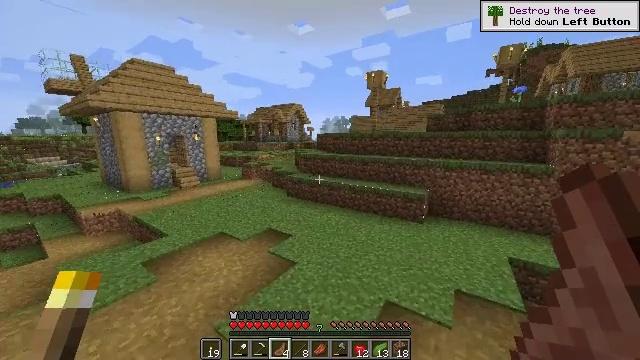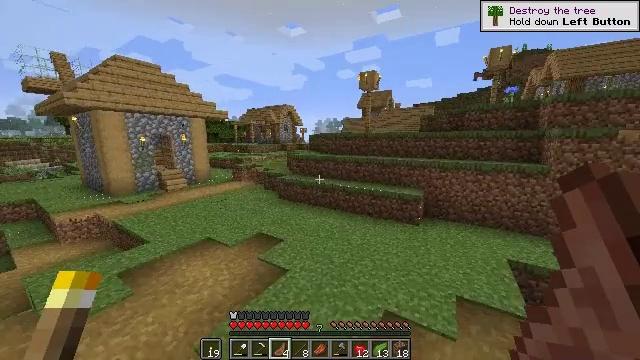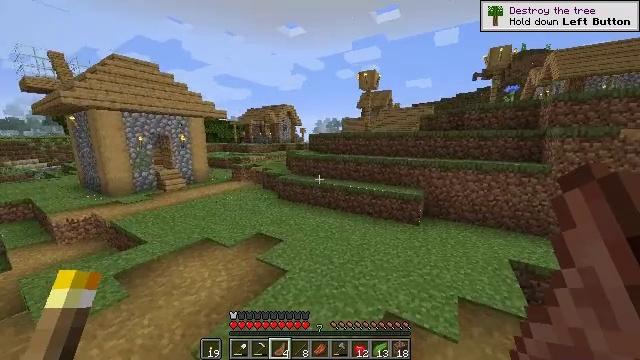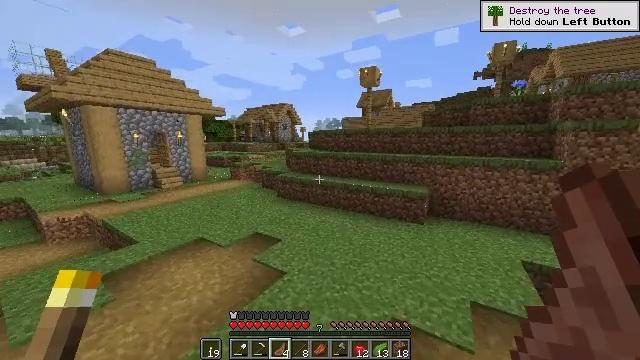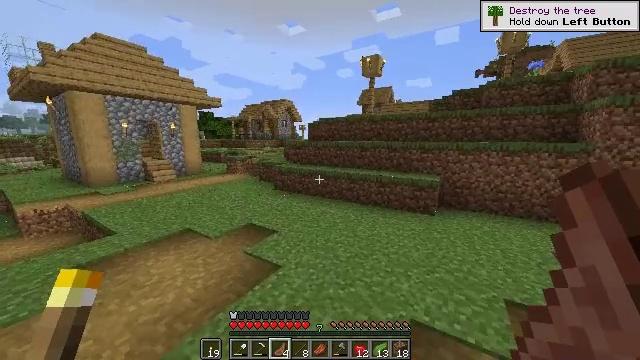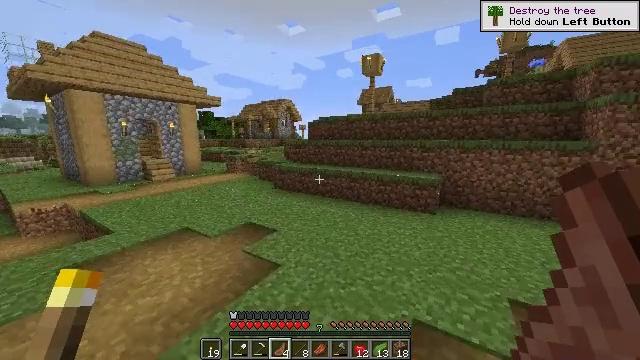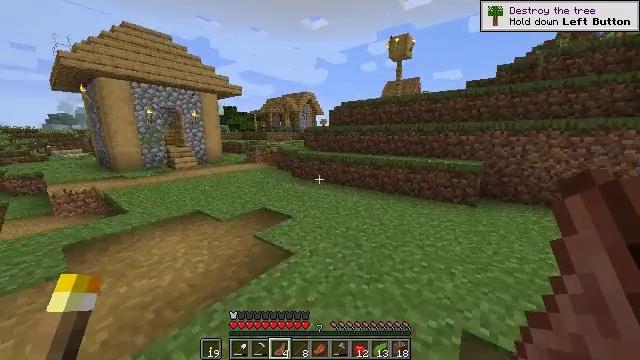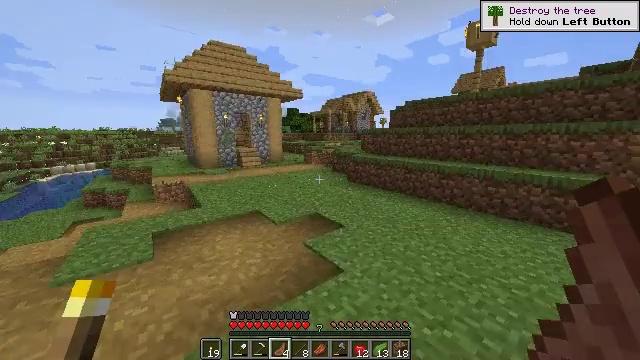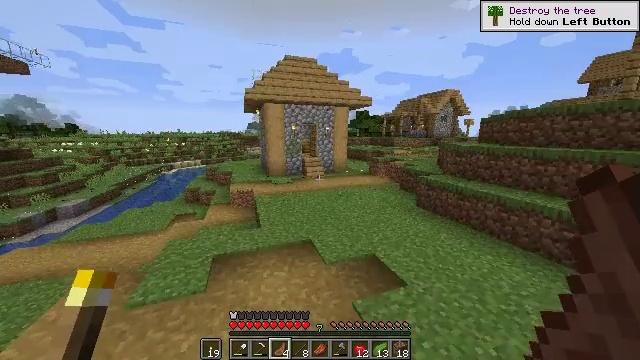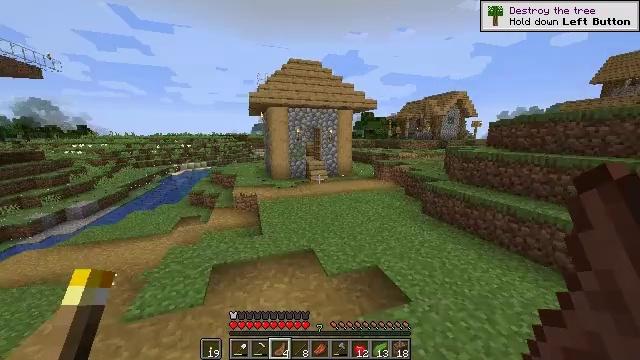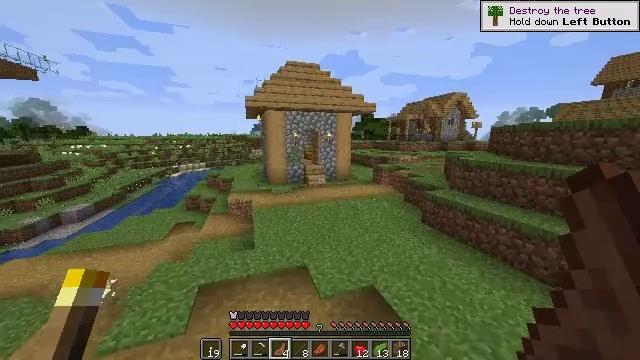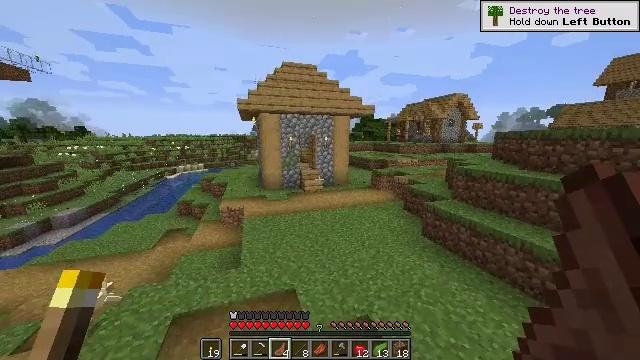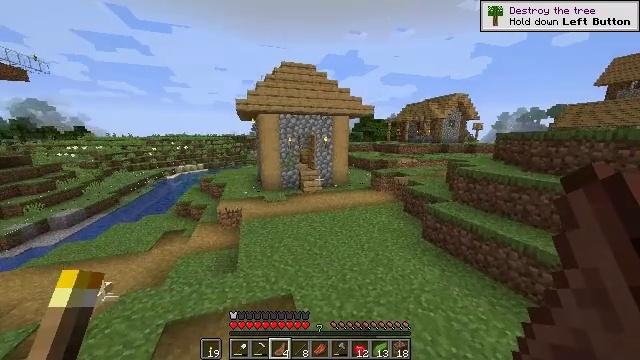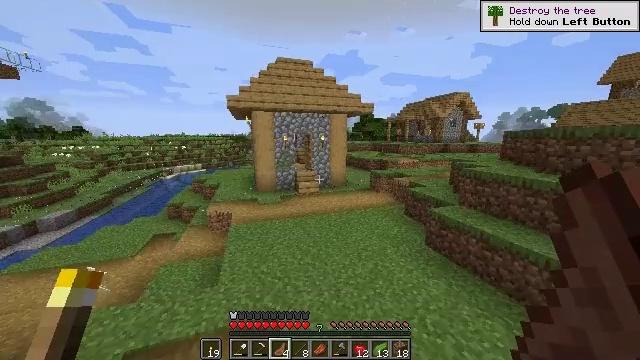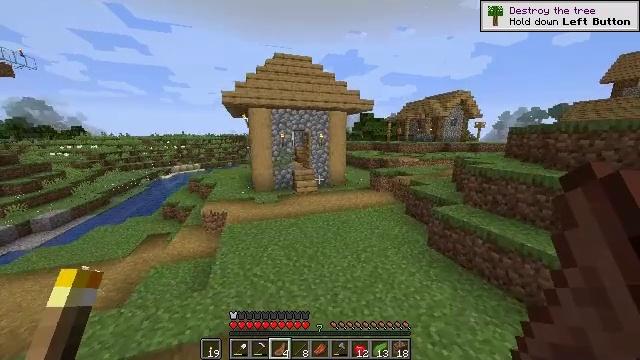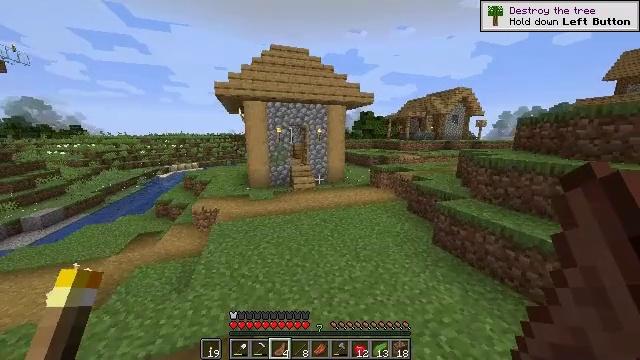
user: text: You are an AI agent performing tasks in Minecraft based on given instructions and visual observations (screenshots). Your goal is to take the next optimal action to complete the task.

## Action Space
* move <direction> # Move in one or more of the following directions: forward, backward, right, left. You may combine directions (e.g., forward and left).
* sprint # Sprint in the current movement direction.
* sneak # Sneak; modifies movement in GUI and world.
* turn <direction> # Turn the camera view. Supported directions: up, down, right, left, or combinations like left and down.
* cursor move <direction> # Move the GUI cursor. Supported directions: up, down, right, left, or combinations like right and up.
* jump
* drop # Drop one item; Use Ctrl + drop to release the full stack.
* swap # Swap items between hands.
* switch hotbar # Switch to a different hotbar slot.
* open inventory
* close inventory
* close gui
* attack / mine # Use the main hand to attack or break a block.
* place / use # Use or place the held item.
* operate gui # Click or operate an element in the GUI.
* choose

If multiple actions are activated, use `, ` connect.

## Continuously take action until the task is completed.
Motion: motion action
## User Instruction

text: Retrieve the white bed for later use.
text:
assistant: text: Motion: move forward, turn right, jump
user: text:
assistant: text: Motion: move forward, jump
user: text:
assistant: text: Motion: move forward, jump
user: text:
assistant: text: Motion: move forward, jump
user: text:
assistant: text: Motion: move forward, jump
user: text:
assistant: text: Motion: move forward, sprint, turn left, jump
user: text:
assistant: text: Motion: move forward, sprint, turn left, jump
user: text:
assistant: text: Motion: move forward, sprint, turn left, jump
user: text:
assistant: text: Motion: move forward, turn left, jump
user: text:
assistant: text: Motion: move forward, jump
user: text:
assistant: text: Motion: move forward, jump
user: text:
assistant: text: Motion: move forward, jump
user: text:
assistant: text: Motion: move forward, jump
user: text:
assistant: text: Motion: move forward, jump
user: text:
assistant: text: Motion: move forward, jump
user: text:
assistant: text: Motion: move forward, jump
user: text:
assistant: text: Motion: move forward, sprint, turn left, jump
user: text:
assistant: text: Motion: move forward, sprint, turn left, jump
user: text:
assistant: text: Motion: move forward, sprint, turn left, jump
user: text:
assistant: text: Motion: move forward, sprint, turn left, jump
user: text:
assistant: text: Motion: move forward, turn left, jump
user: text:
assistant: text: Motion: move forward, turn left, jump
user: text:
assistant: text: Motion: move forward, turn left, jump
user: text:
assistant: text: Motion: move forward, turn left, jump
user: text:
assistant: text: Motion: move forward, jump
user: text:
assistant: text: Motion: move forward, jump
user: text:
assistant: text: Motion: move forward, jump
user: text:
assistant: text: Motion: move forward, jump
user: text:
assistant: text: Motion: move forward, sprint, jump
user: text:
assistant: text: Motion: move forward, sprint, jump